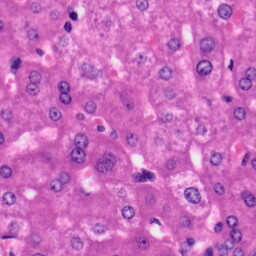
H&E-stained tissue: Liver